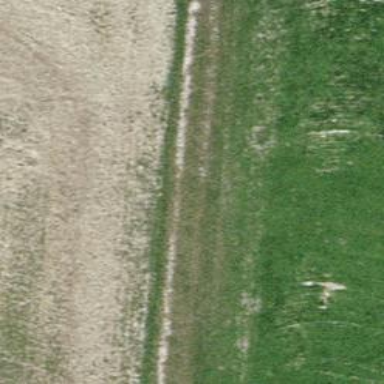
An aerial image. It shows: Path covered in grass.